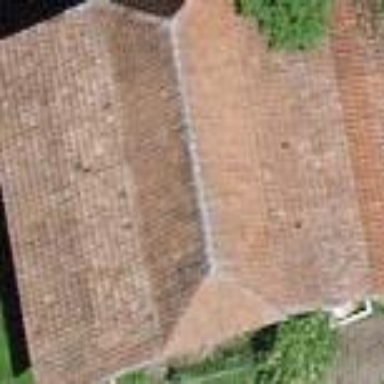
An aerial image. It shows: Barn.